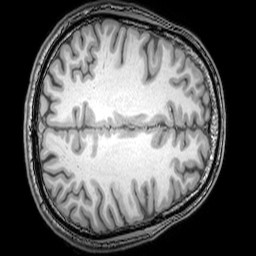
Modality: T1w
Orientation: axial
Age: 26
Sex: male
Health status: healthy
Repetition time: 0.081 s
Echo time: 0.037 s